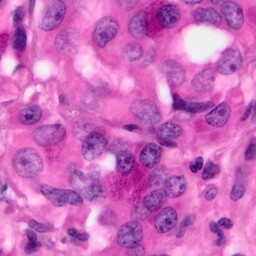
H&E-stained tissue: Pancreatic